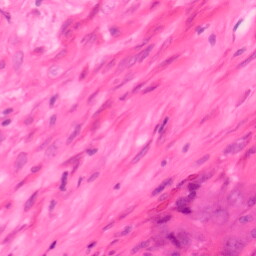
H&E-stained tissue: Colon